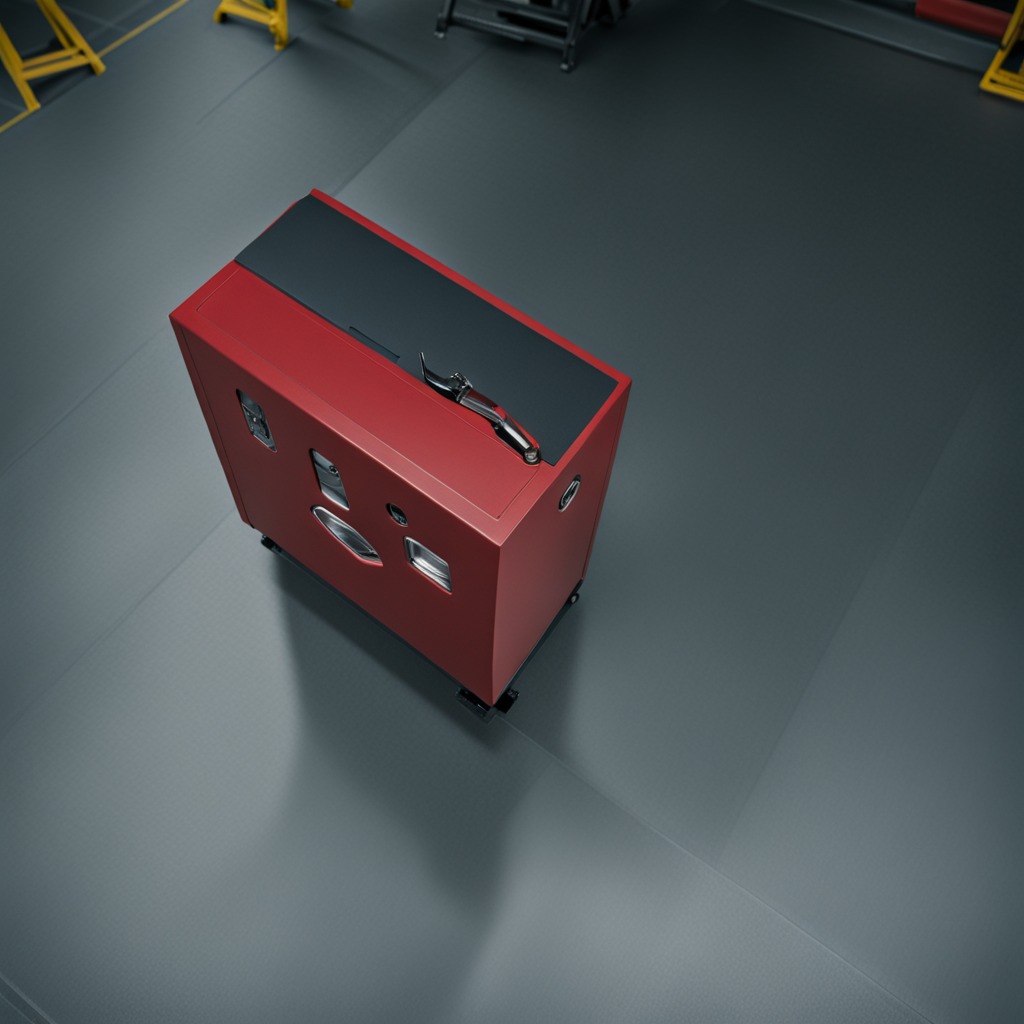
A utility knife is lying on the toolbox surface in an airplane hangar workshop 8K.